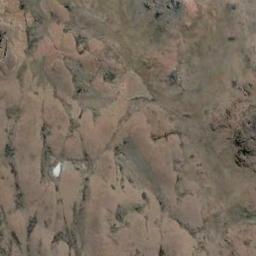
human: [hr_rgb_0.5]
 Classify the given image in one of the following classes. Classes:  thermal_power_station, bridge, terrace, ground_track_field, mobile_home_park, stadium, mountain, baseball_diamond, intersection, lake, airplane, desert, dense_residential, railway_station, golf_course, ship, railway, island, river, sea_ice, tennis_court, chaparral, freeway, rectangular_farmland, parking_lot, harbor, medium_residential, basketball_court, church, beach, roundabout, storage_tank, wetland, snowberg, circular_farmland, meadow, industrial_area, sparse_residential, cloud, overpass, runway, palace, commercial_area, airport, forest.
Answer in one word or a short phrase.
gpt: desert